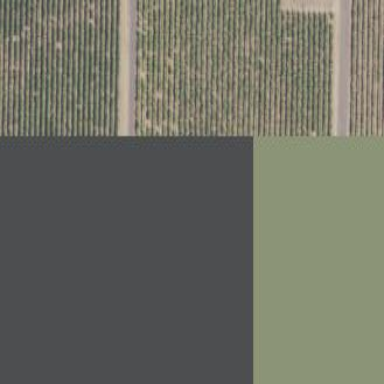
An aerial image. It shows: Vineyard growing grapes.